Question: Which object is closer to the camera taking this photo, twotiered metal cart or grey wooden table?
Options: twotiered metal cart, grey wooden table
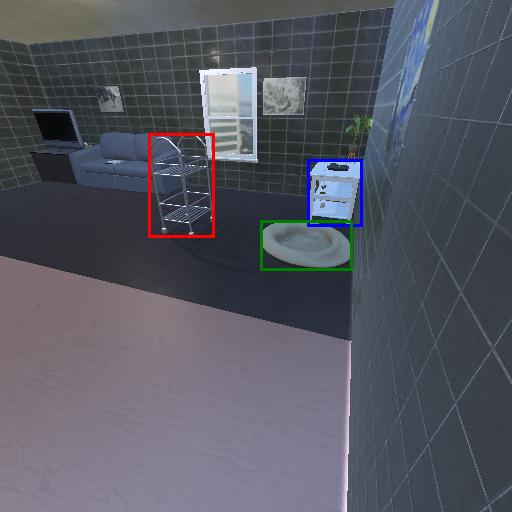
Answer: twotiered metal cart